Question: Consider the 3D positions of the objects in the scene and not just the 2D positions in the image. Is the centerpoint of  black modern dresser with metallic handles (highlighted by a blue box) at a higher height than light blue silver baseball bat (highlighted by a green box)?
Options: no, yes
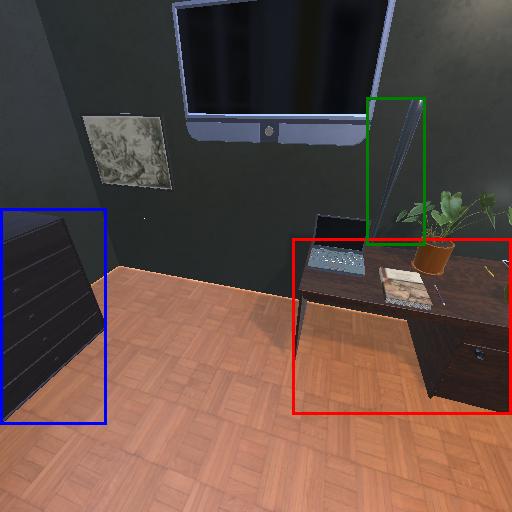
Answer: no